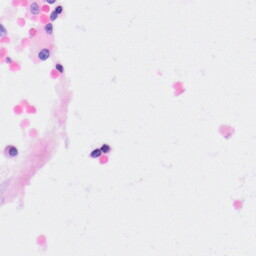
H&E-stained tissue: Kidney